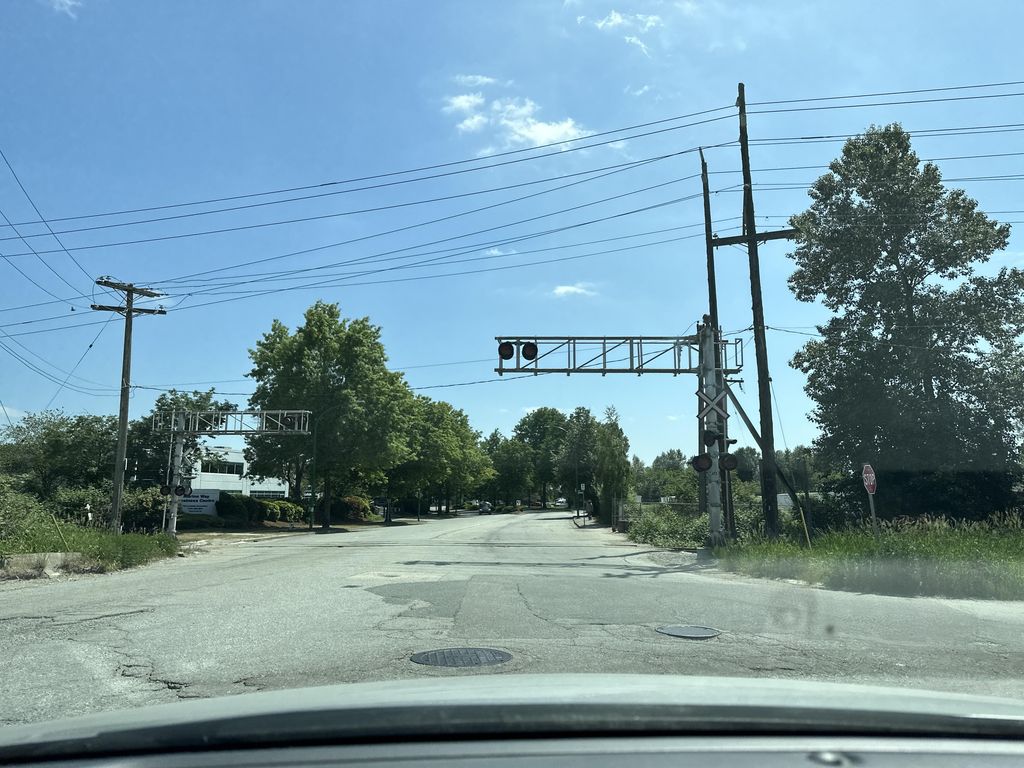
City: vancouver